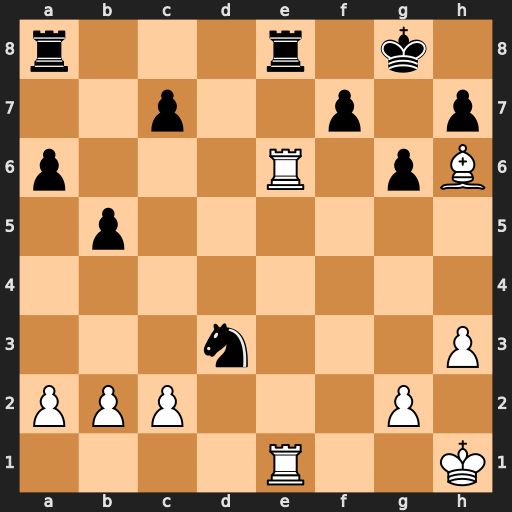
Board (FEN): r3r1k1/2p2p1p/p3R1pB/1p6/8/3n3P/PPP3P1/4R2K
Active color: w
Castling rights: -
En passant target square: -
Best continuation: Rxe8+ Rxe8 Rxe8#